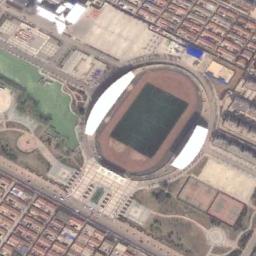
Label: stadium